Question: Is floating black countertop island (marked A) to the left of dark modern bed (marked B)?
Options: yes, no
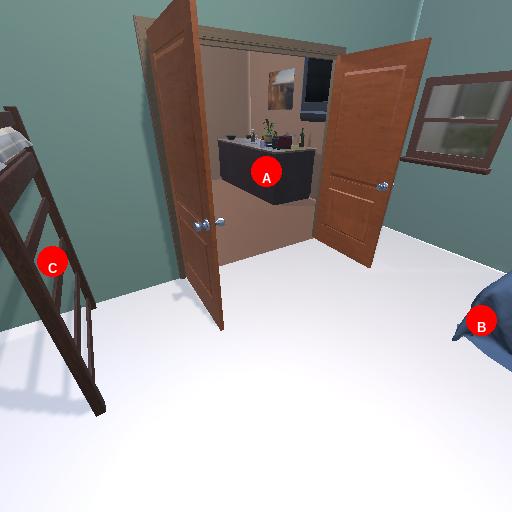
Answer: yes